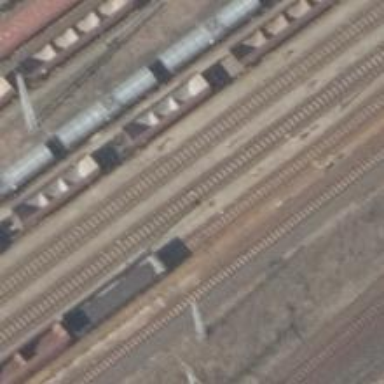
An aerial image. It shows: Railway siding with rails.